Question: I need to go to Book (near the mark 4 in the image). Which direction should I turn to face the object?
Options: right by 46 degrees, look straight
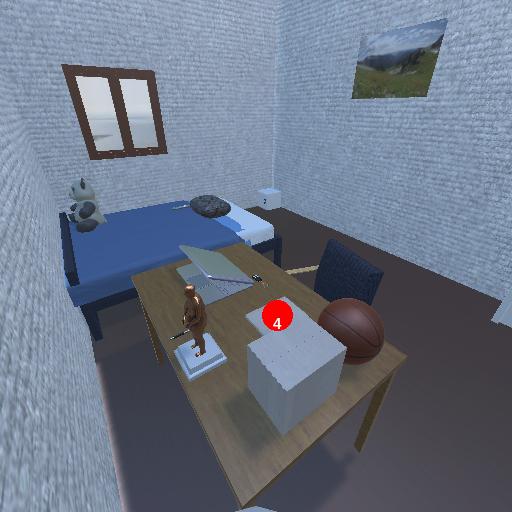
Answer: right by 46 degrees